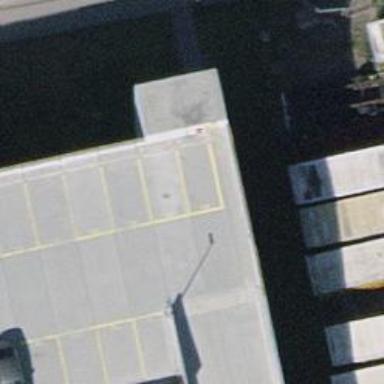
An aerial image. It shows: Lift gate barrier.